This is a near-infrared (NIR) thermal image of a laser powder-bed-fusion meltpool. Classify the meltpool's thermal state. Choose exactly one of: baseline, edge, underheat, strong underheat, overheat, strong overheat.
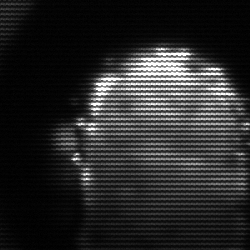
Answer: baseline